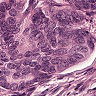
Metastatic tissue present: yes